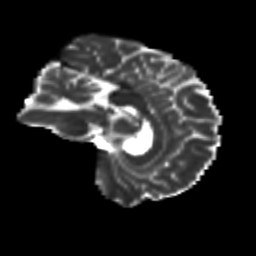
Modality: T2w
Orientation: sagittal
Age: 42
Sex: female
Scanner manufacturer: siemens
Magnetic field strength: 3 T
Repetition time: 8.6 s
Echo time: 0.095 s